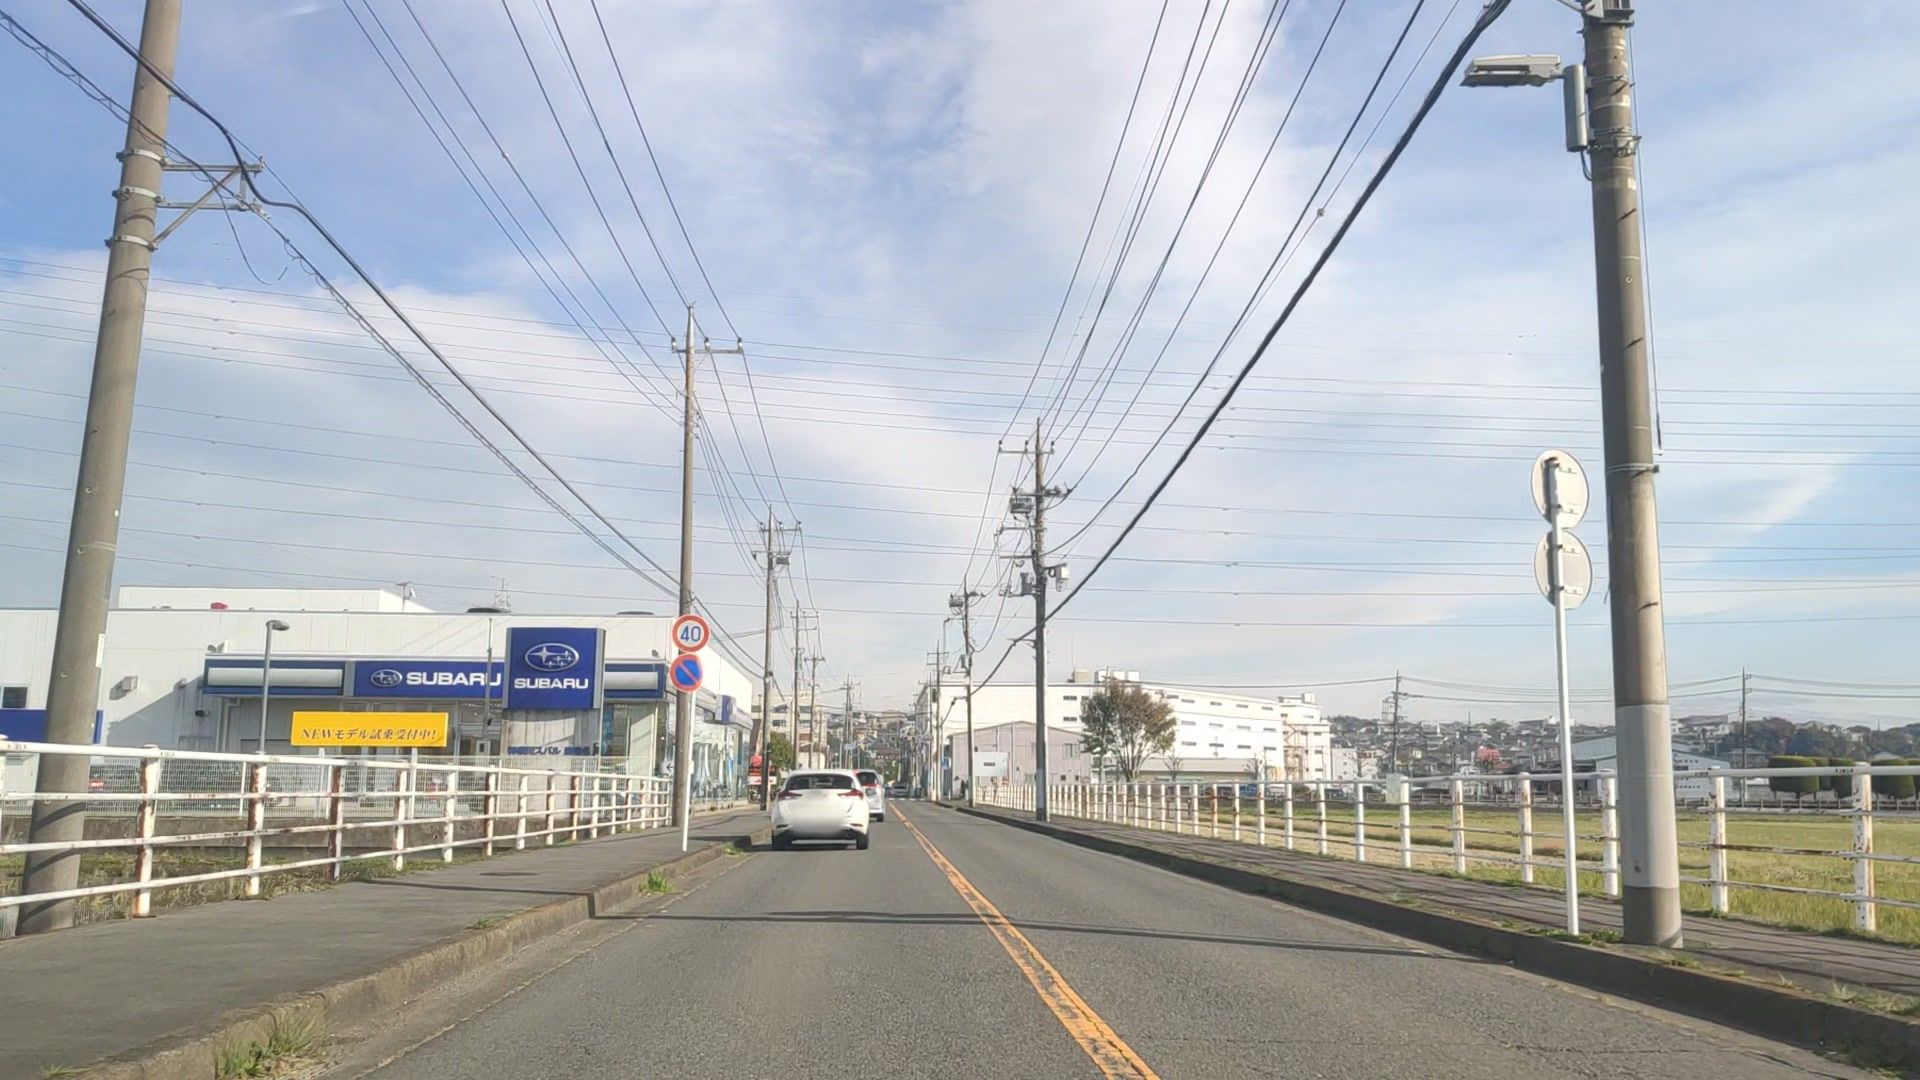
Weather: cloudy
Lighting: day
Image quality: good
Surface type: driving surface
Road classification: track
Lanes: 2
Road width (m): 1.5
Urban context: urban centre
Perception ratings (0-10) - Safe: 2.6, Lively: 1.14, Beautiful: 1.93, Boring: 5.52, Depressing: 8.27, Wealthy: 1.54